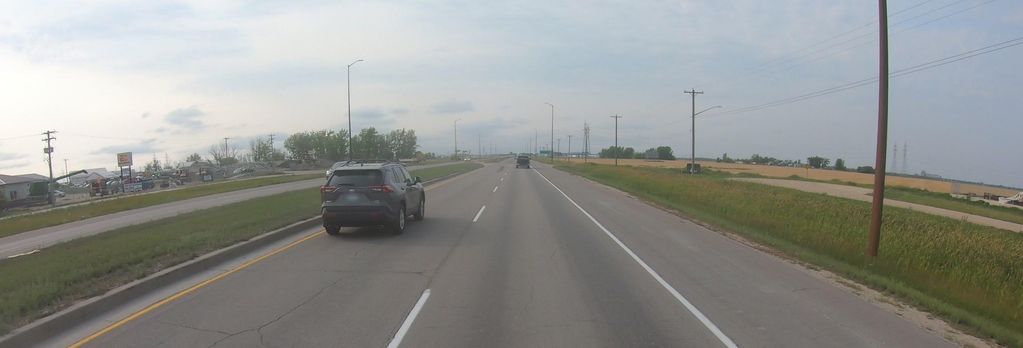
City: winnipeg